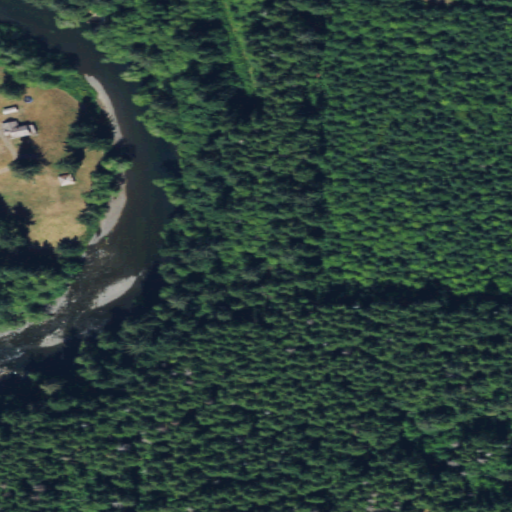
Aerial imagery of cape in Washington named Eagle Point containing evergreen forest, open water, mixed forest, grassland, and open development